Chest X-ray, PA view. Patient: 56 years old, sex M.
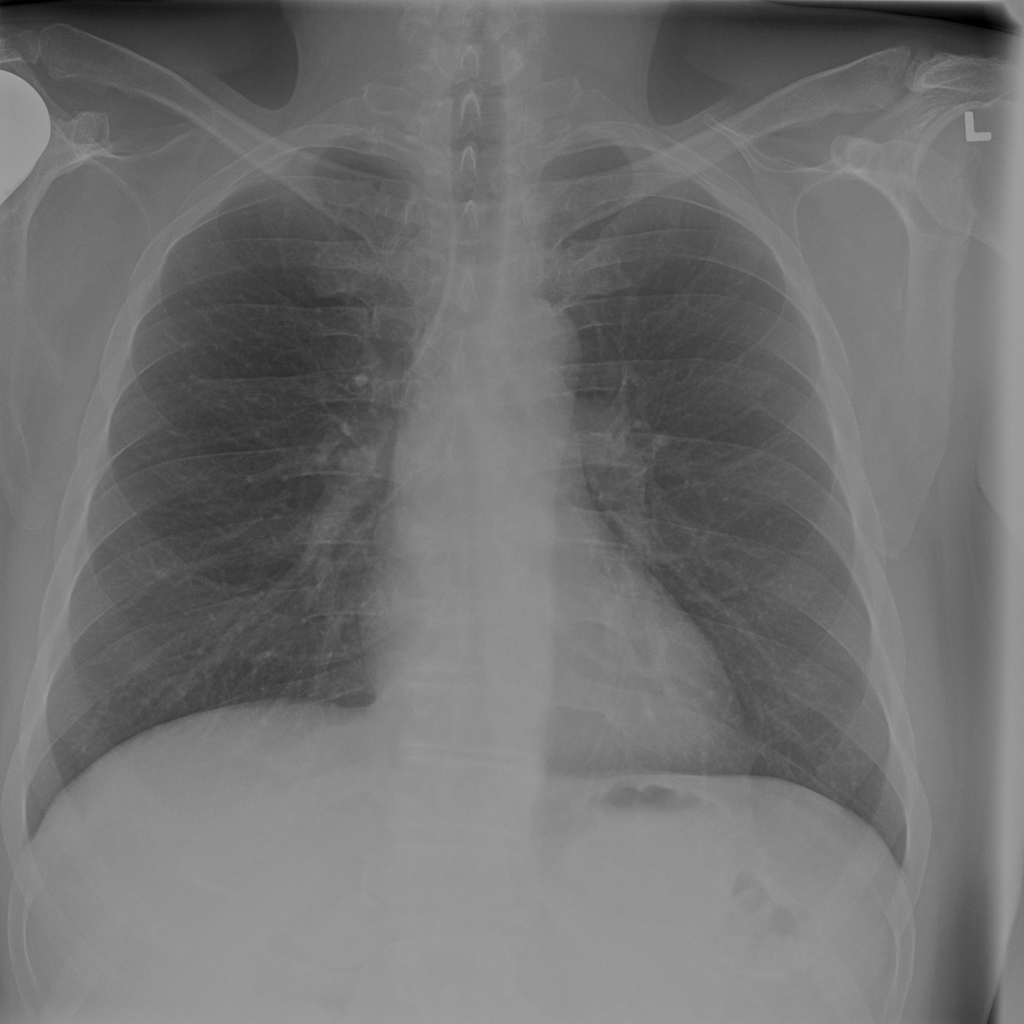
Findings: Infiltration